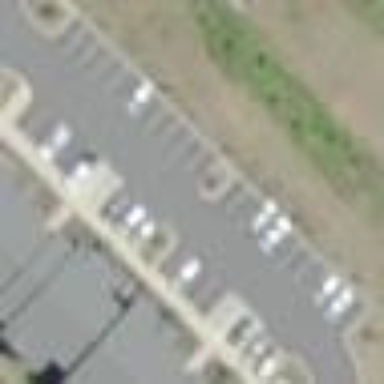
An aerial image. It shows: Parking lane.